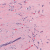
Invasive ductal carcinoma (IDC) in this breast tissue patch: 1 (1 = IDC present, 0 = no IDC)